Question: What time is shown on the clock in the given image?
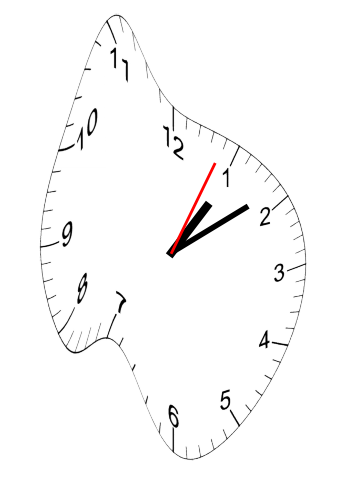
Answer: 01:09:04